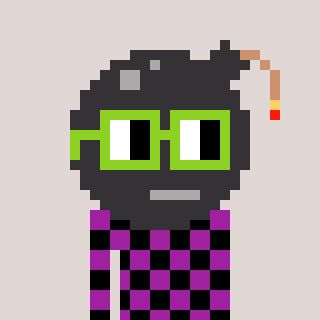
a pixel art character with square light green glasses, a bomb-shaped head and a magenta-colored body on a warm background